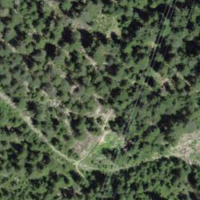
EUNIS habitat code: 45
Species observed at this site:
Platanthera bifolia